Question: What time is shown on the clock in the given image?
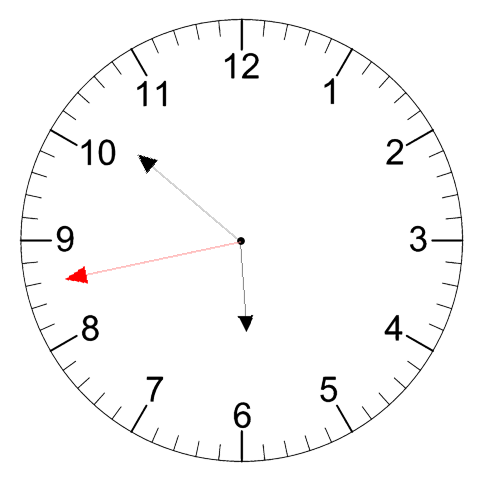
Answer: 05:51:43